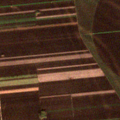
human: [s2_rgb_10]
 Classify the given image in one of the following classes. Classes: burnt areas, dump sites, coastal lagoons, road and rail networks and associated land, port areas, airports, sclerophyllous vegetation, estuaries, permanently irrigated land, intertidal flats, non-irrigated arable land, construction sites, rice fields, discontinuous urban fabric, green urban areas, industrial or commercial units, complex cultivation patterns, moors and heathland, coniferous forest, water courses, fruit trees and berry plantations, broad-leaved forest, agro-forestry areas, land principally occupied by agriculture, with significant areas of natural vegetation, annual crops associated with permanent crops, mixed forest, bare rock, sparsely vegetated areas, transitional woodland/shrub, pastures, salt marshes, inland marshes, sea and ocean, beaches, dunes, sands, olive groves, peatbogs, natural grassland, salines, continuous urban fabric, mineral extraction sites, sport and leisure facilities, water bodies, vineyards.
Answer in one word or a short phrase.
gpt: non-irrigated arable land